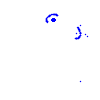
Particle: electron